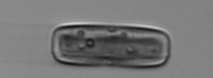
Label: Ephemera